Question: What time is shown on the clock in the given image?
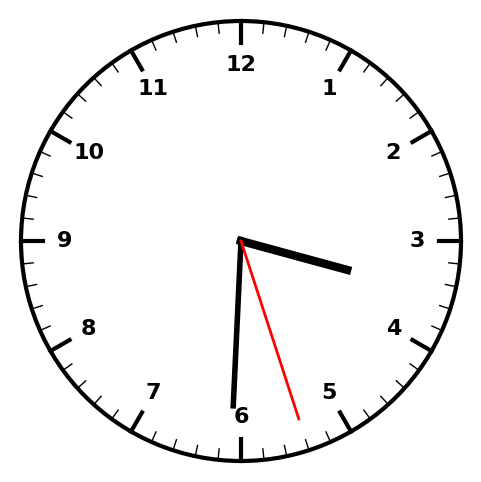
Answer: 03:30:27